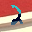
Label: 2